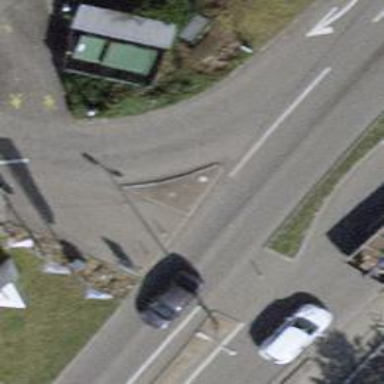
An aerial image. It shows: Bollard.